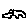
Label: car